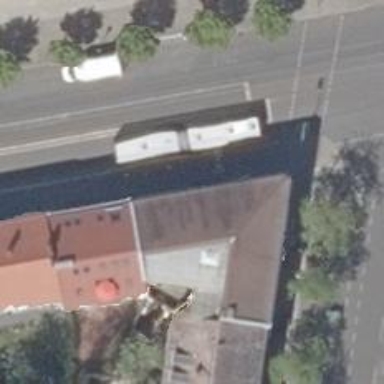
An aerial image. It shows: Furniture shop.